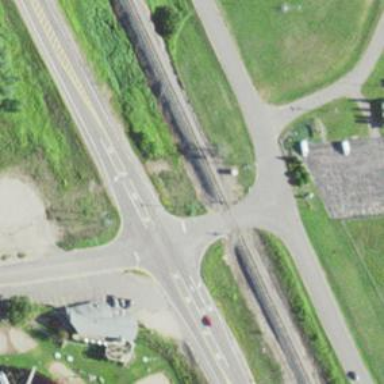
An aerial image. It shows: Level crossing with lights on the railway.